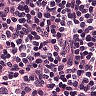
Metastatic tissue present: no